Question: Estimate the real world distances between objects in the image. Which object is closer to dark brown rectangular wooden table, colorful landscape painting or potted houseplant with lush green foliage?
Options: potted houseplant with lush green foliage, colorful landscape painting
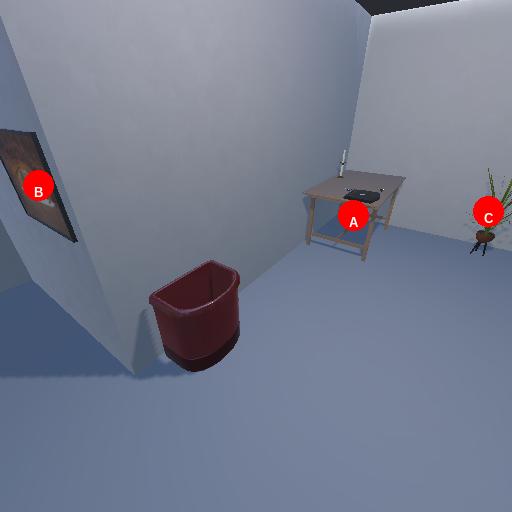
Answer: potted houseplant with lush green foliage